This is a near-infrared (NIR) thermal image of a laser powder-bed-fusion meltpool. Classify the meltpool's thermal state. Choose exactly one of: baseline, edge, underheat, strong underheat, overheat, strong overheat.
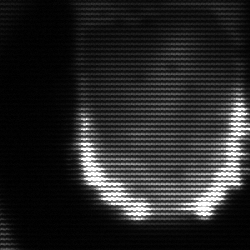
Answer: baseline